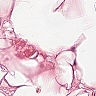
Metastatic tissue present: no